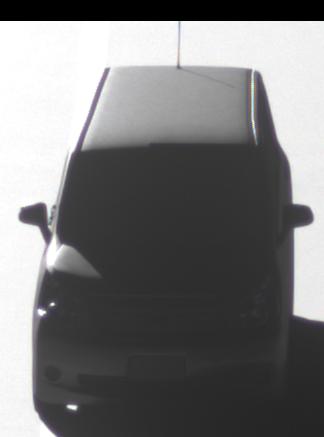
Make: Toyota
Model: Noah
Detailed model: Voxy R70G
Model produced from: 2007
Model produced until: 2013
Doors: 5
Color: gray
Road condition: dry road
Daytime: morning or afternoon
Contrast: high contrast